Question: i'm implementing zooming and rotation using UIImageview in my project,
i'm facing problem in zoom in and zoom out after rotating the image,
Here is my code follows:
in .h file
'''
@interface ViewController : UIViewController{
float degrees;
float height;
float width;
float moveLeft;
float moveRight;
}
@property(nonatomic,retain)UIImageView *imageView;
-(IBAction)rotationLeft:(id)sender;
-(IBAction)rotationRight:(id)sender;
-(IBAction)zoomIn:(id)sender;
-(IBAction)zoomOut:(id)sender;
-(IBAction)moveLeft:(id)sender;
-(IBAction)moveRight:(id)sender;
'''
in .m file
'''
- (void)viewDidLoad
{
[super viewDidLoad];
height=50;
width=50;
degrees=20;
moveLeft=20;
moveRight=20;
imageView=[[UIImageView alloc]initWithImage:[UIImage imageNamed:@"1.png"]];
imageView.frame=CGRectMake(100, 100,width, height);
[self.view addSubview:imageView];
// Do any additional setup after loading the view, typically from a nib.
}
-(IBAction)rotationLeft:(id)sender{
//the value in degrees
imageView.transform = CGAffineTransformMakeRotation(degrees*M_PI/180);
degrees=degrees+25;
}
-(IBAction)rotationRight:(id)sender{
//the value in degrees
degrees=degrees-25;
imageView.transform = CGAffineTransformMakeRotation(degrees*M_PI/180);
}
-(IBAction)zoomIn:(id)sender{
height=height-15;
width=width-15;
imageView.frame=CGRectMake(100, 100,width, height);
}
-(IBAction)zoomOut:(id)sender{
height=height+15;
width=width+15;
imageView.frame=CGRectMake(100, 100,width, height);
}
'''
Please find the attached image for your reference.
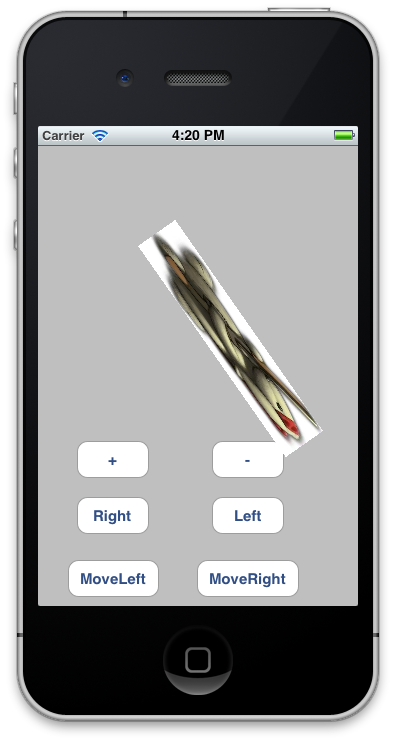
Answer: Below code worked for me perfect!!!
'''
-(IBAction)rotationLeft:(id)sender{
//the value in degrees
degrees=degrees+25;
CGAffineTransform t;
t=CGAffineTransformMakeScale(x, x);
// imageView.transform = CGAffineTransformMakeRotation(degrees*M_PI/180,x,x);
imageView.transform=CGAffineTransformRotate(t, degrees*M_PI/180);
}
-(IBAction)rotationRight:(id)sender{
degrees=degrees-25;
CGAffineTransform t;
t=CGAffineTransformMakeScale(x, x);
imageView.transform=CGAffineTransformRotate(t, degrees*M_PI/180);
}
-(IBAction)zoomIn:(id)sender{
x += 0.3;
CGAffineTransform t;
t=CGAffineTransformMakeRotation(degrees*M_PI/180);
imageView.transform=CGAffineTransformScale(t, x, x);
}
-(IBAction)zoomOut:(id)sender{
x -= 0.3;
CGAffineTransform t;
t=CGAffineTransformMakeRotation(degrees*M_PI/180);
imageView.transform=CGAffineTransformScale(t, x, x);
}
'''